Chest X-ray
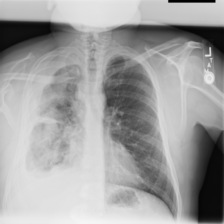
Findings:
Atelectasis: negative
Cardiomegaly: negative
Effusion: negative
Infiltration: negative
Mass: negative
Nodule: negative
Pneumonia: negative
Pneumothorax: negative
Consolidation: negative
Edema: negative
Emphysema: negative
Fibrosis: negative
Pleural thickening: positive
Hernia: negative